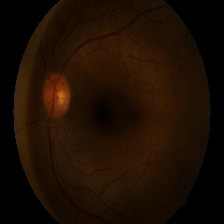
Diabetic retinopathy grade: Moderate